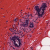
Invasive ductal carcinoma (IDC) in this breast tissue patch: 0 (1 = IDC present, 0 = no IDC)